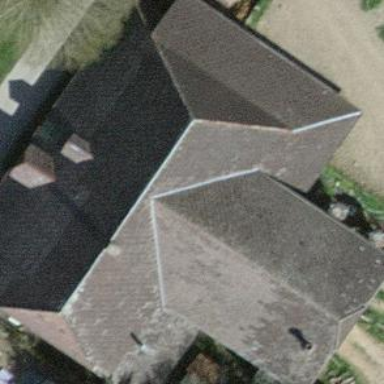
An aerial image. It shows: Farm building.